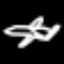
Label: airplane